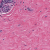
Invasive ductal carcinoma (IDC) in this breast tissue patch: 0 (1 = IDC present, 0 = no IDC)